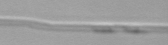
Label: Pseudo-nitzschia